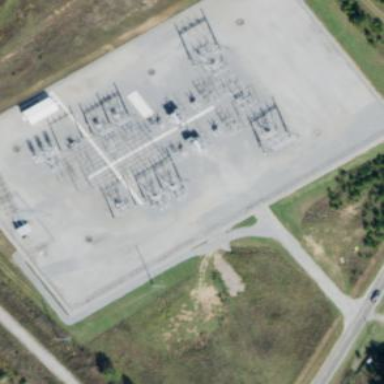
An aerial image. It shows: Fenced power substation at the transmission level.